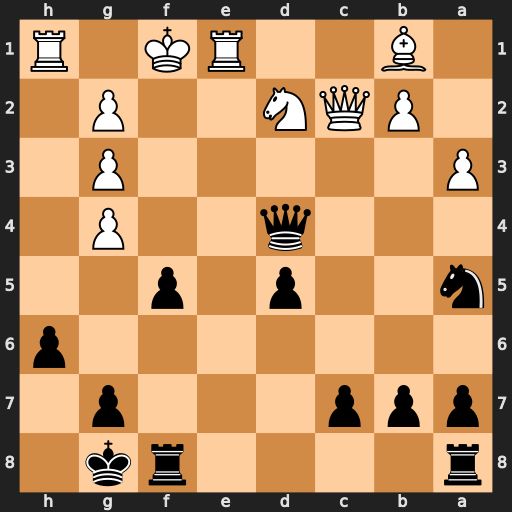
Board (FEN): r4rk1/ppp3p1/7p/n2p1p2/3q2P1/P5P1/1PQN2P1/1B2RK1R
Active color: b
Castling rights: -
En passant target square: -
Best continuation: fxg4+ Nf3 Qc4+ Kf2 Qxc2+